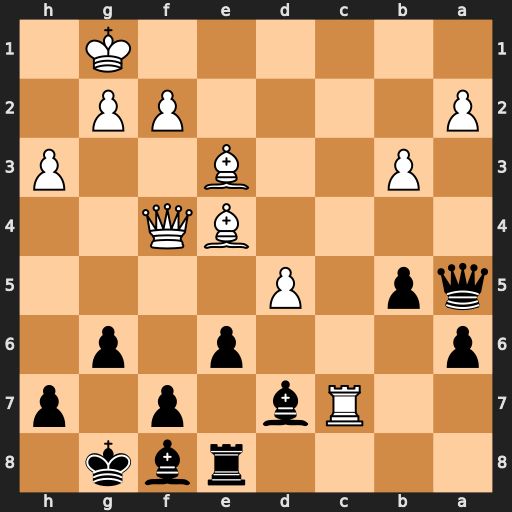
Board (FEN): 4rbk1/2Rb1p1p/p3p1p1/qp1P4/4BQ2/1P2B2P/P4PP1/6K1
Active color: b
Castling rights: -
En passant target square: -
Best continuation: e5 Qxf7+ Kxf7